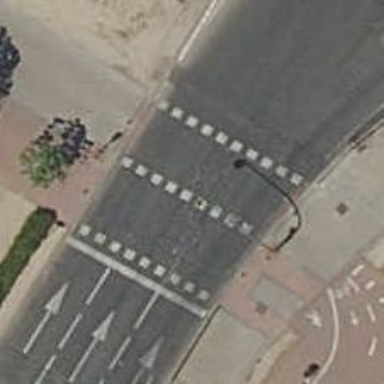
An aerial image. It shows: Cycleway with asphalt surface. There is crossing with traffic signals for cyclists.